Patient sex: M
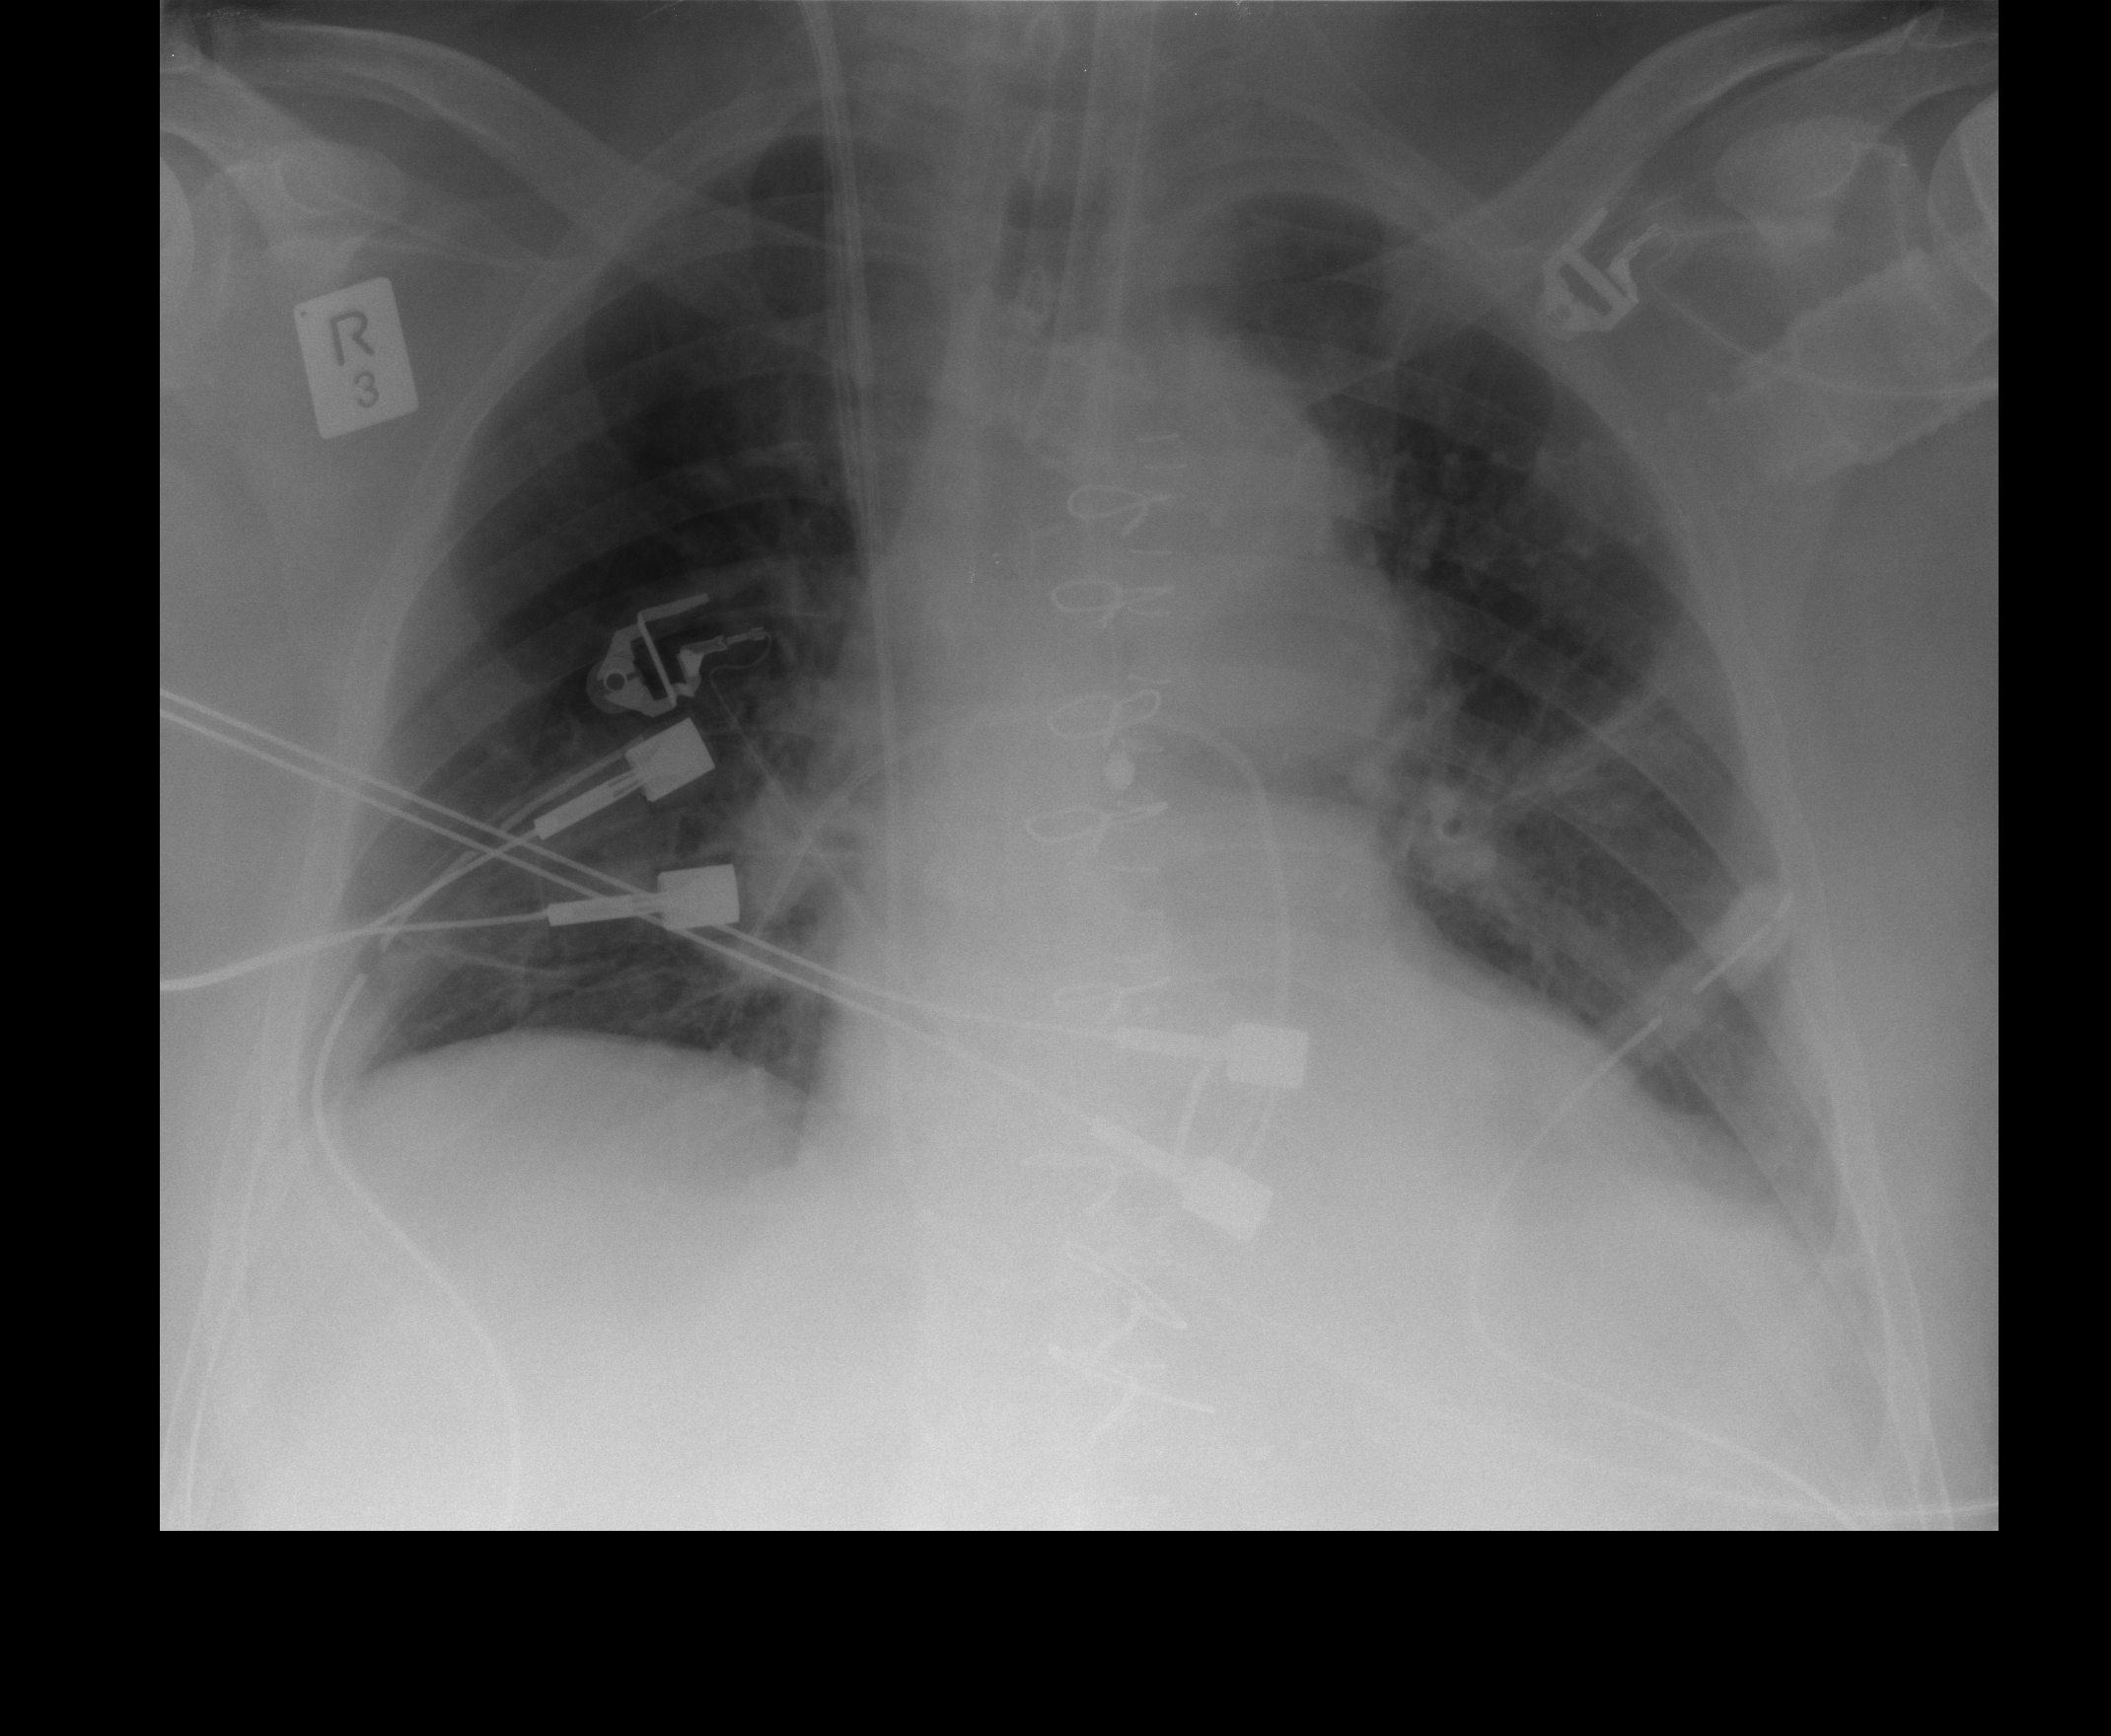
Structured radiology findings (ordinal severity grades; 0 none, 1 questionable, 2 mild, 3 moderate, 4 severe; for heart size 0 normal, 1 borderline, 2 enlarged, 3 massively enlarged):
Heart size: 2
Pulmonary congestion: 1
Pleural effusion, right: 0
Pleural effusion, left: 1
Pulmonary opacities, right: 0
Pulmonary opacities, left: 0
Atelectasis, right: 2
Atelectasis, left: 2